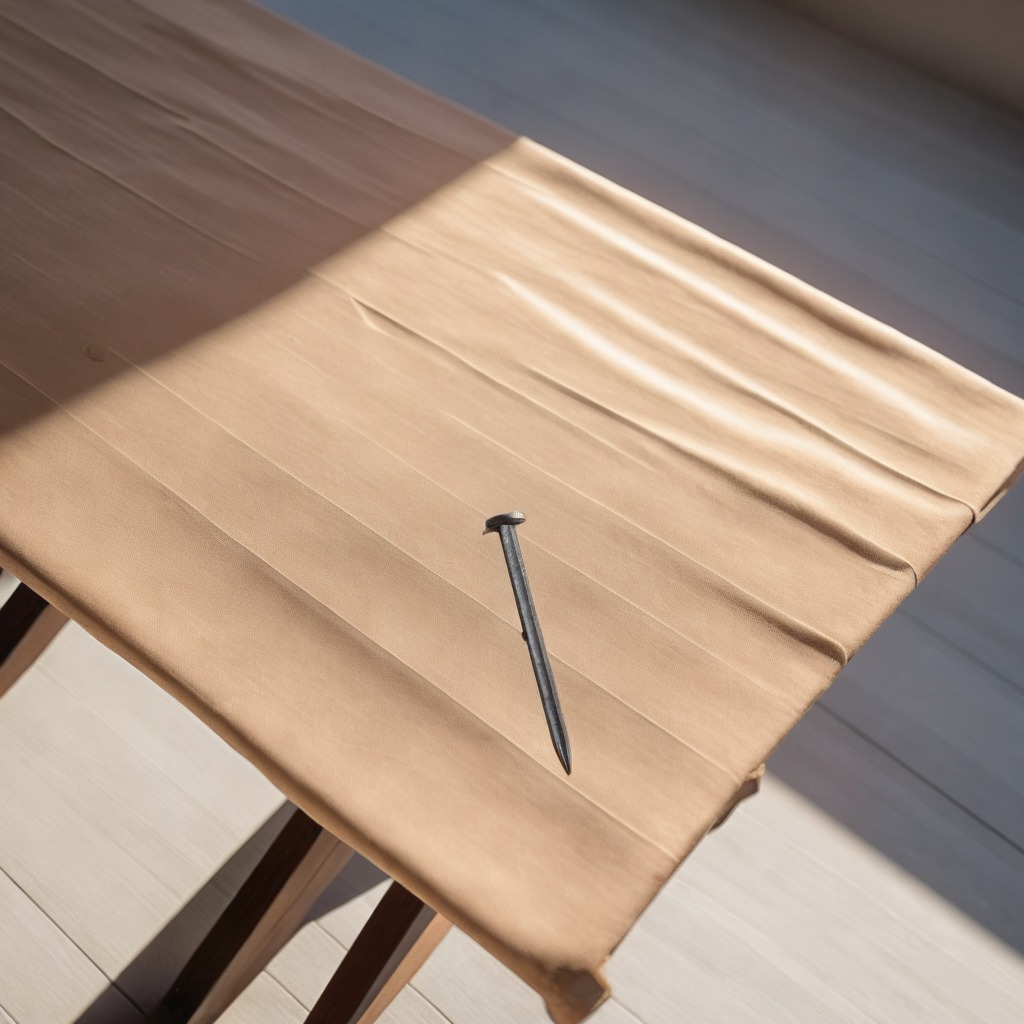
An iron nail is lying on a wooden table in an outdoor workshop during daytime bright natural light soft shadows worn but beneath the cloth.